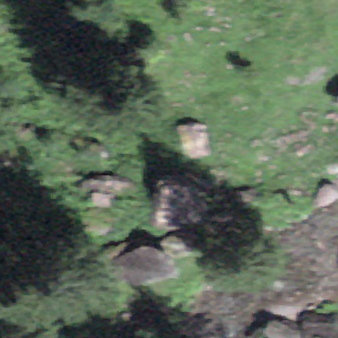
Label: bouldering_area